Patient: sex F, age 61
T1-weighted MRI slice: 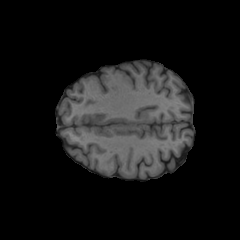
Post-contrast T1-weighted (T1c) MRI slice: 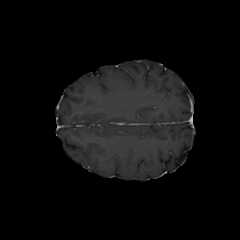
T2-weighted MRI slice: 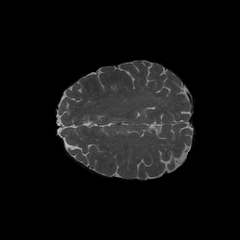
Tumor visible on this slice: no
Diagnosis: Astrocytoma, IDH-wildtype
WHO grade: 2